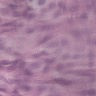
Metastatic tissue present: yes